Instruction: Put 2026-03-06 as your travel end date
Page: home
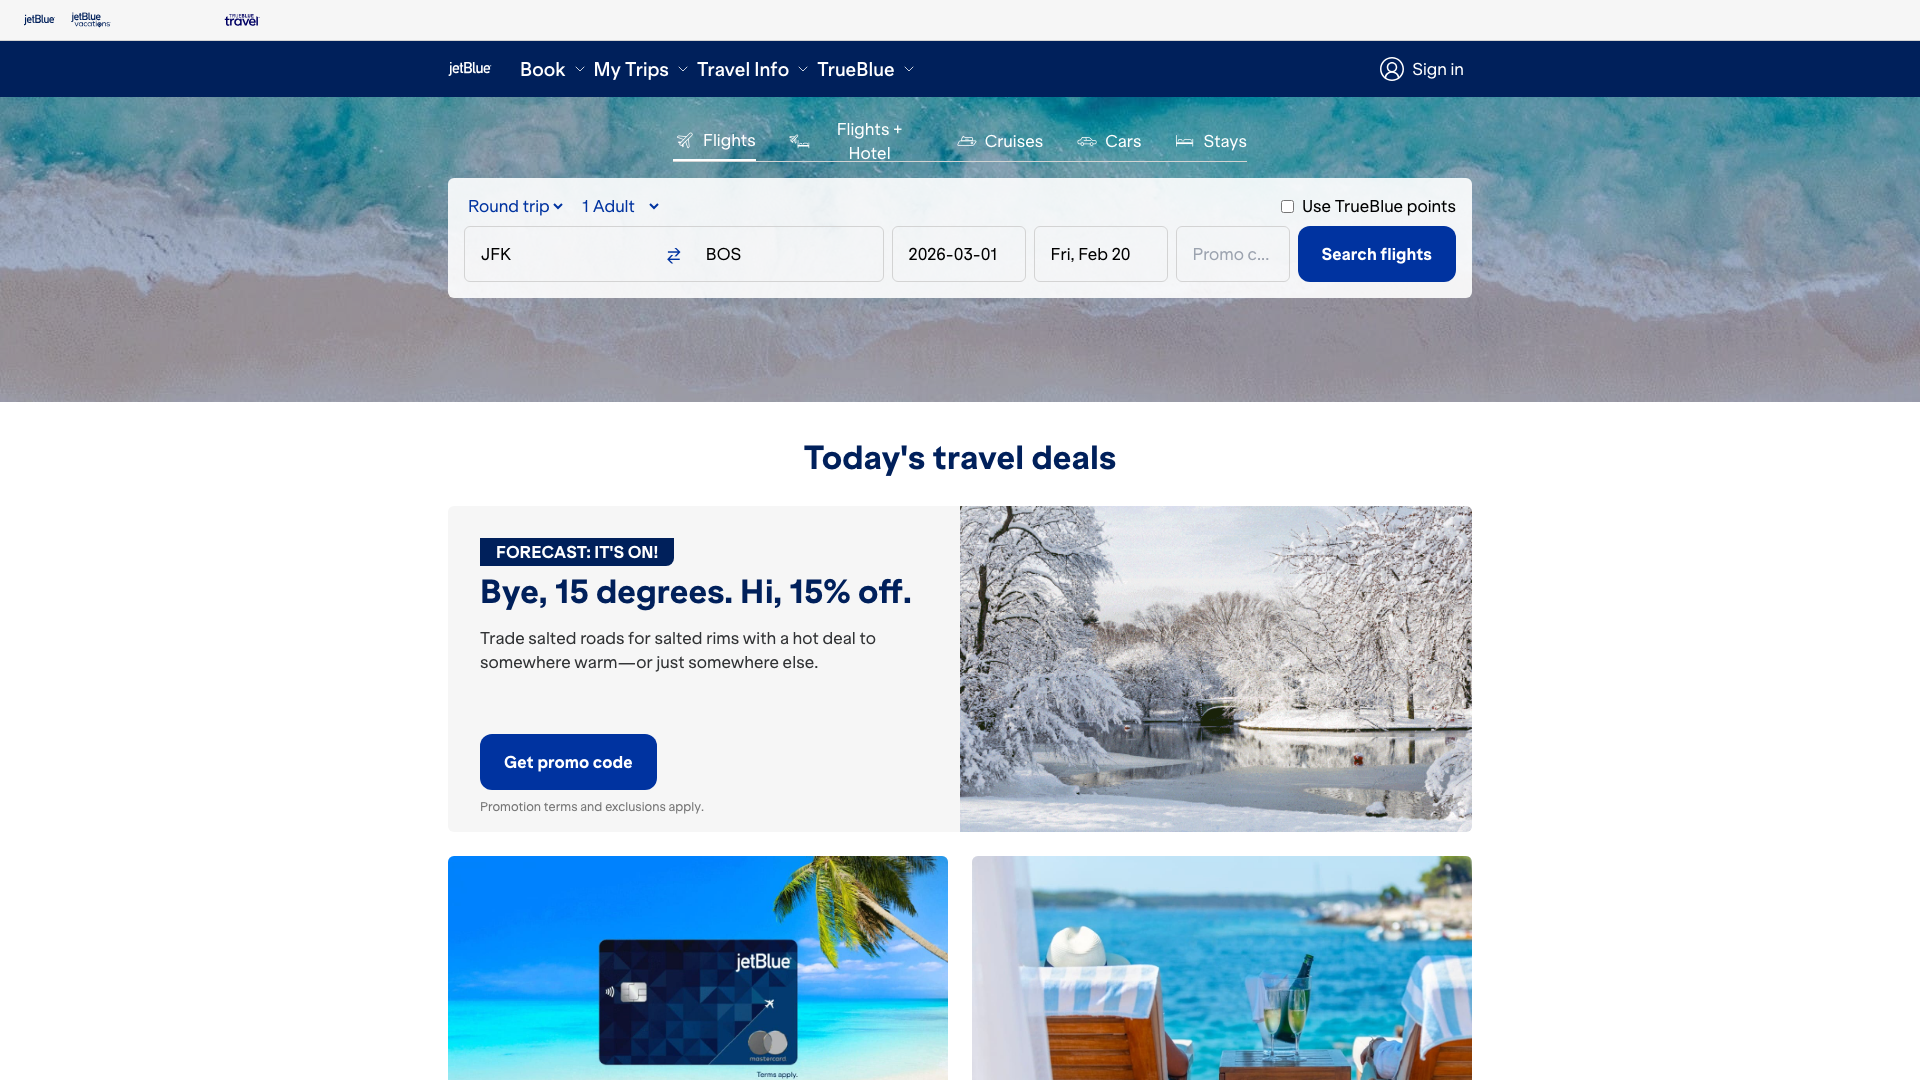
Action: type